Aerial crown-view tile of a tropical tree (Barro Colorado Island, Panama), acquired 20240813:
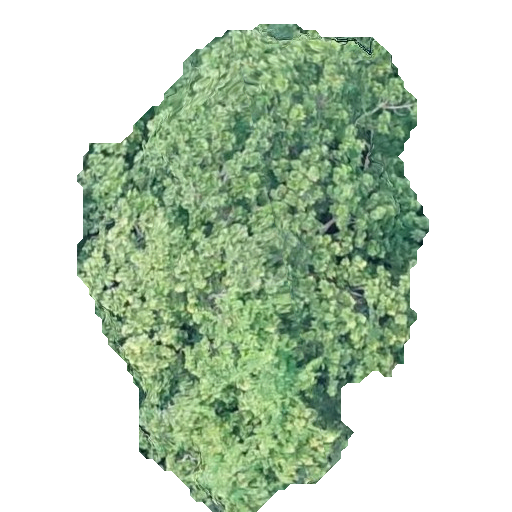
Species: Anacardium excelsum
GBIF accepted scientific name: Anacardium excelsum
Crown area: 185.218 m²